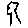
Label: tree